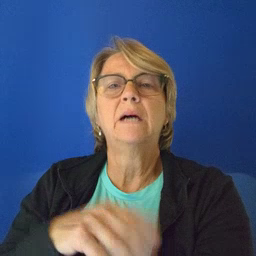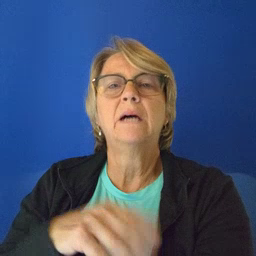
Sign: snack